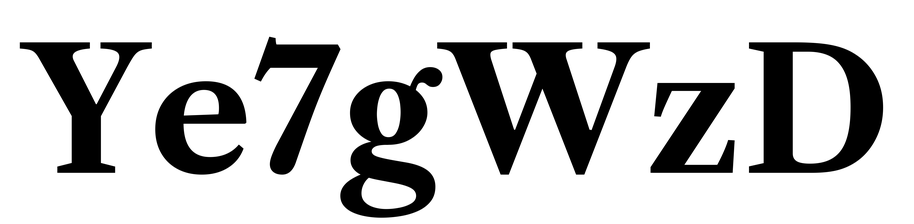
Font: LibreCaslonText_Bold